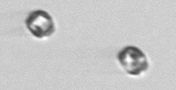
Label: Thalassiosira_sp_aff_mala